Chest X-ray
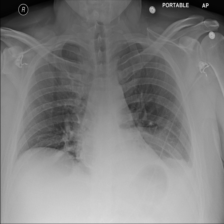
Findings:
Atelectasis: negative
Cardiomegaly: negative
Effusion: positive
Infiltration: negative
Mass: negative
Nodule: negative
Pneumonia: negative
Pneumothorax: negative
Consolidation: negative
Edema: negative
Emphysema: negative
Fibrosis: negative
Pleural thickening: negative
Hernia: negative